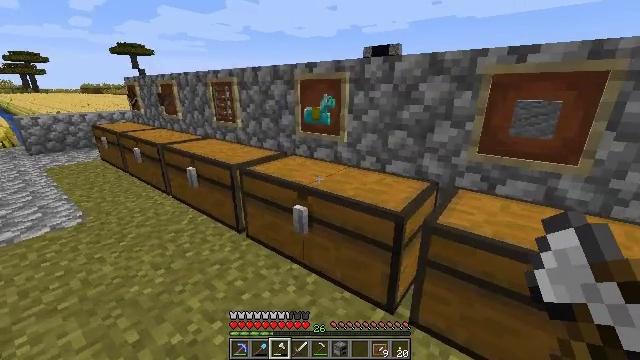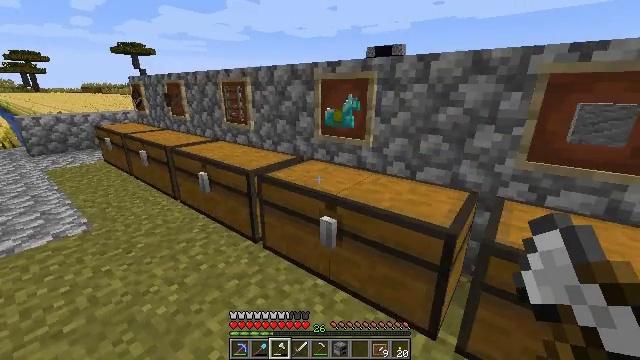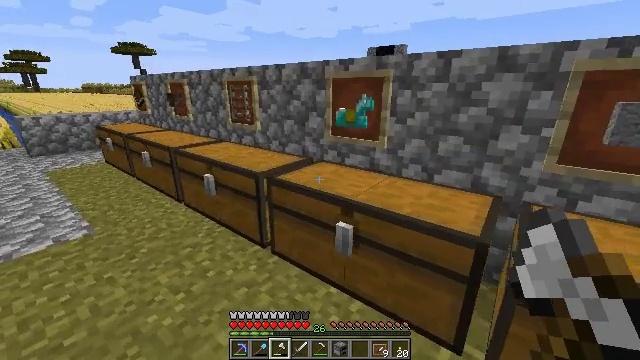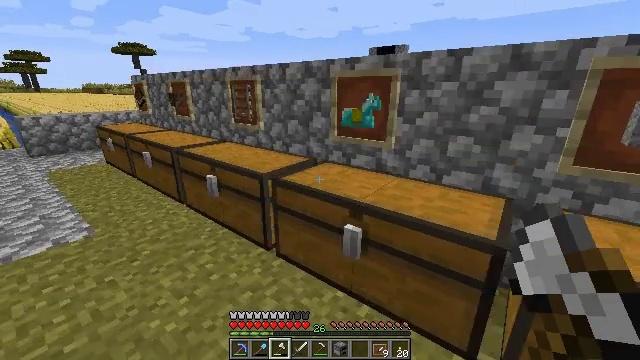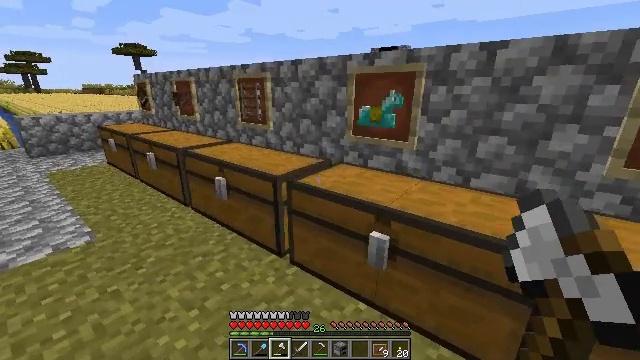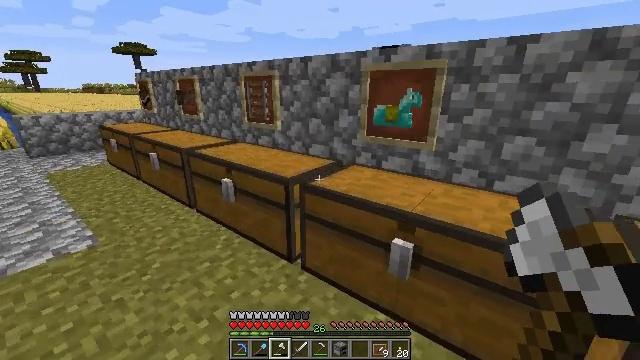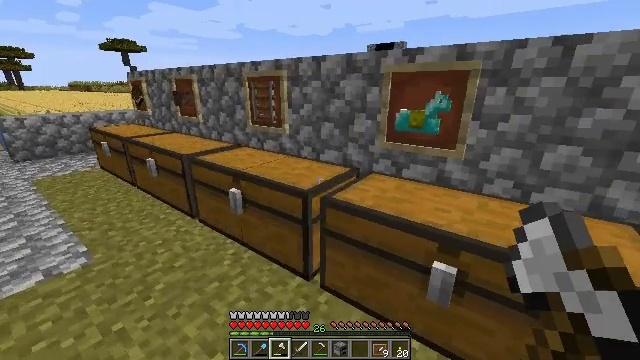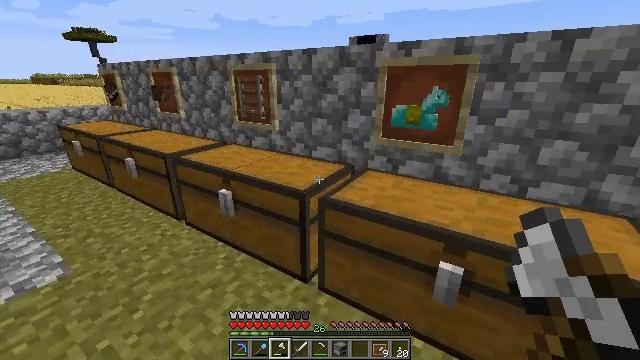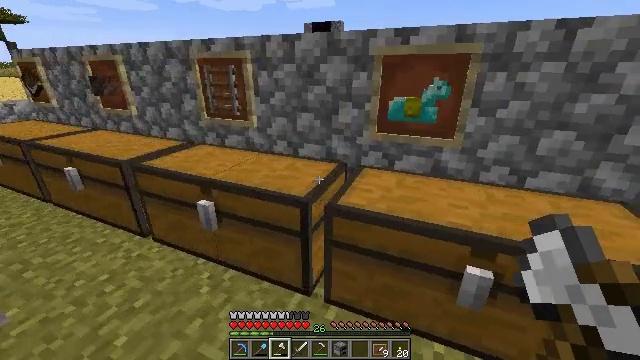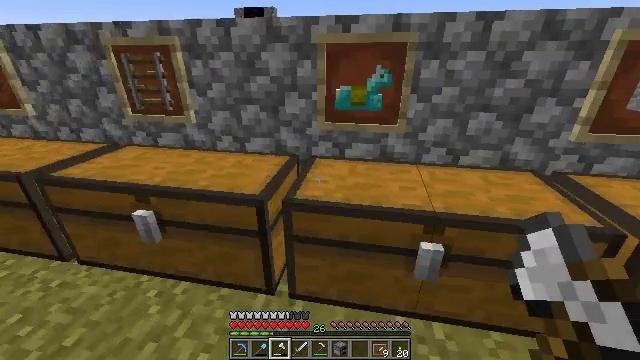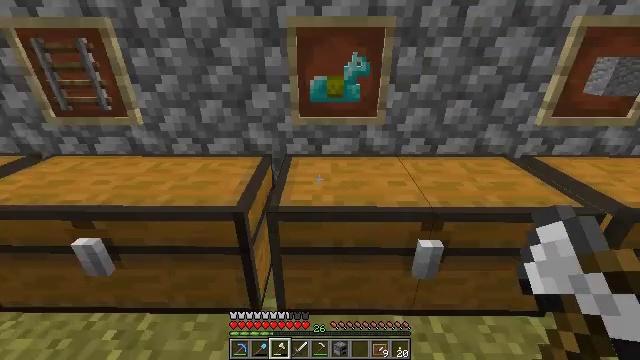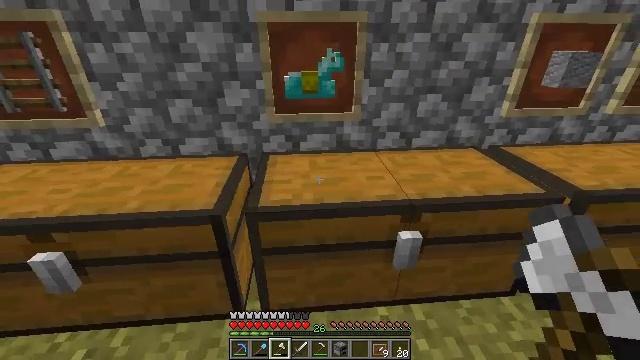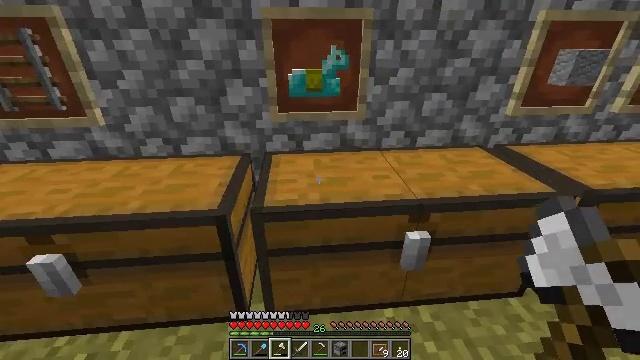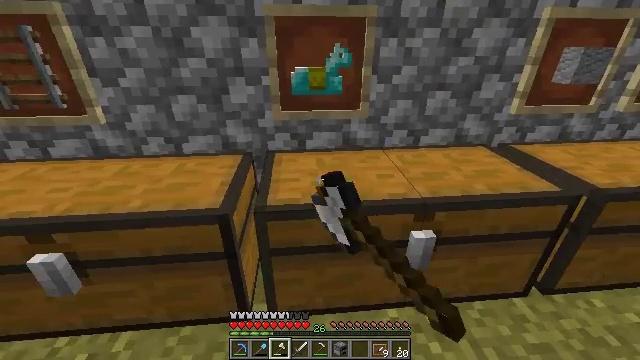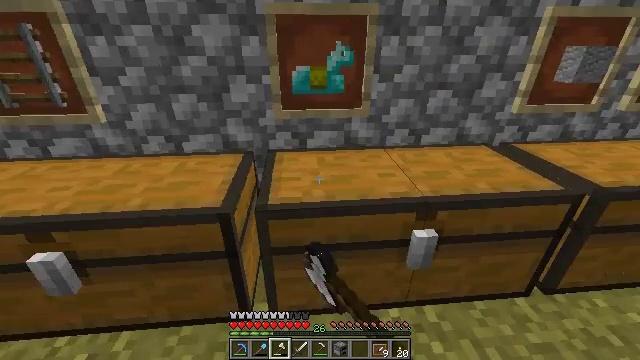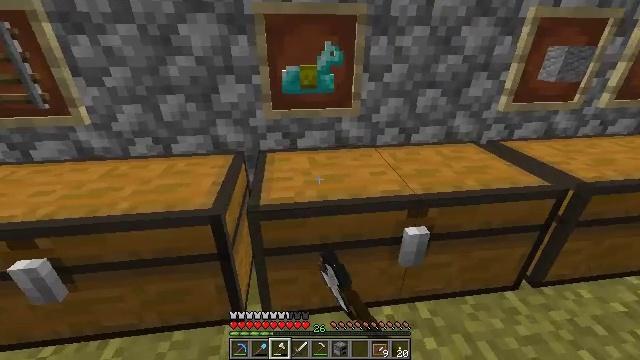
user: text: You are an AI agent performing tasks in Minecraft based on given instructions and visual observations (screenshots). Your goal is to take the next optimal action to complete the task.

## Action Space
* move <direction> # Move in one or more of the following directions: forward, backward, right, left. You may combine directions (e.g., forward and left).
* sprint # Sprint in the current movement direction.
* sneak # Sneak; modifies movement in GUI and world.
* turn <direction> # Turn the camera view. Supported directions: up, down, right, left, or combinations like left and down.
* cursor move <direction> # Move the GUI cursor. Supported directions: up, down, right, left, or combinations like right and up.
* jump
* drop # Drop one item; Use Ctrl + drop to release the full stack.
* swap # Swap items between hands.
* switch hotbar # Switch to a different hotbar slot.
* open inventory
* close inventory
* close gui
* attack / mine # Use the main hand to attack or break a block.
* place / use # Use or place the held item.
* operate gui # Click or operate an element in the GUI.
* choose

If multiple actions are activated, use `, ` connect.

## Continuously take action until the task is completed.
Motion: motion action
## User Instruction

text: Pick up the poppy from the field.
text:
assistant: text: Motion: move forward and move left
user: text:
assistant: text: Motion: move forward and move left
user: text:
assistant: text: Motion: move forward and move left
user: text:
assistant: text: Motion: move forward and move left
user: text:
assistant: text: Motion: move forward and move left
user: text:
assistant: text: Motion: move forward and move left, turn right
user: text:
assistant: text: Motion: move forward and move left, turn right and down
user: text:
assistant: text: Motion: move forward and move left, turn right and down
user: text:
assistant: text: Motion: move forward, turn right and down
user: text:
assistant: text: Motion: turn right and down
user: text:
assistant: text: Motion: turn right
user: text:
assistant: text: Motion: use / place
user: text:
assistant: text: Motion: use / place
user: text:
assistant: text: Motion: use / place
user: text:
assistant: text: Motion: turn right
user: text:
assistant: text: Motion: turn right
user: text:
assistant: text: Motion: open gui
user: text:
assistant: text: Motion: no_op
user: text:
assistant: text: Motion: no_op
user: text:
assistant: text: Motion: no_op
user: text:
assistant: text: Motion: no_op
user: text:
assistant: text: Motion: cursor move right and down
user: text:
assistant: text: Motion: cursor move right and down
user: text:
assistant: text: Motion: cursor move right and down
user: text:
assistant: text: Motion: cursor move down
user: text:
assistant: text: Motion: no_op
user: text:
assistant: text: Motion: no_op
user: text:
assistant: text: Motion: no_op
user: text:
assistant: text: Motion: sneak
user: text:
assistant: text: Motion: sneak